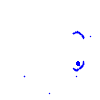
Particle: kaon